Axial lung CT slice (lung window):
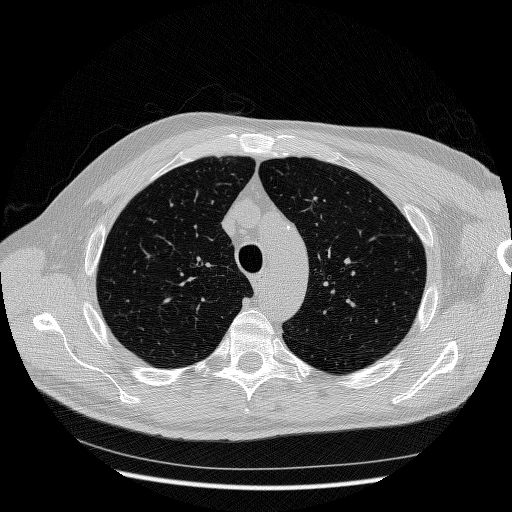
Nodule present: yes
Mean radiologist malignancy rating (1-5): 2